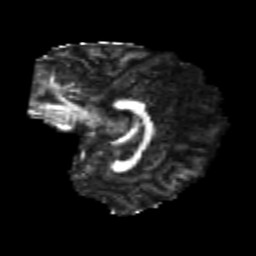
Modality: FA
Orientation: sagittal
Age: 25
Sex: female
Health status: healthy
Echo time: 0.074 s